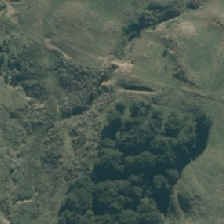
Land cover: indigenous_forest